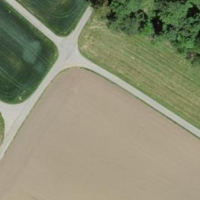
EUNIS habitat code: 52
Species observed at this site:
Cardamine pratensis